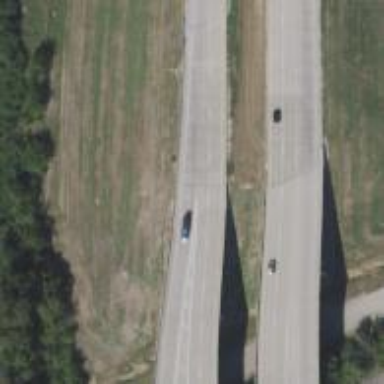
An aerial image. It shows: Trunk link highway.